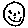
Label: smiley face